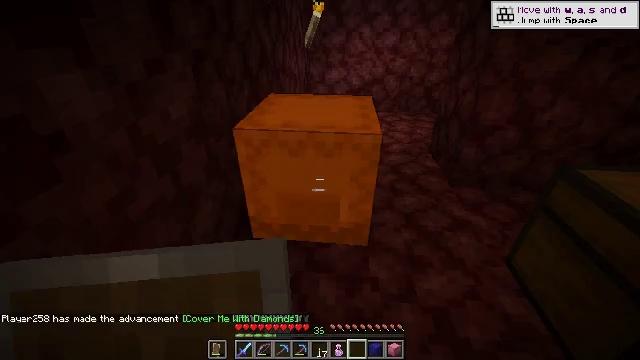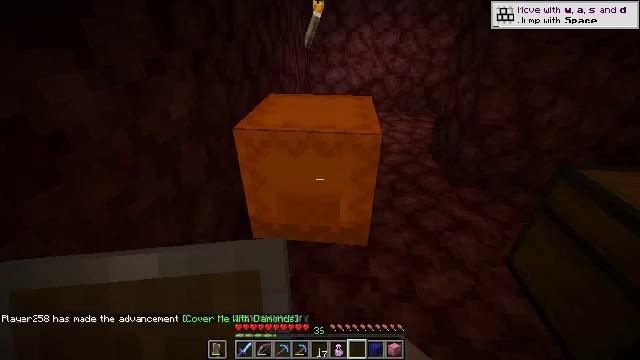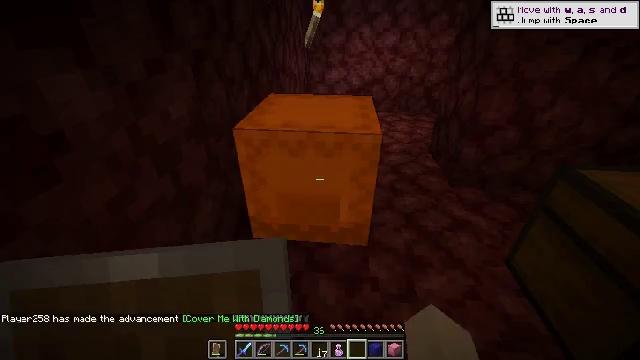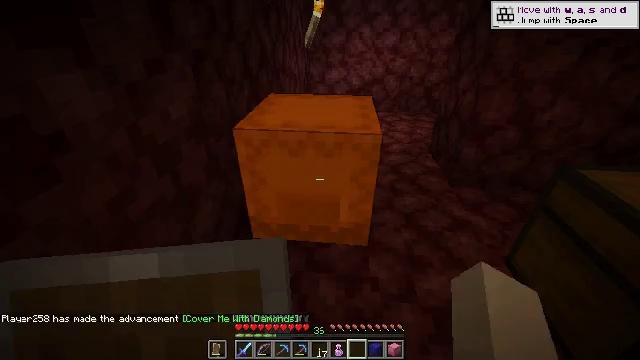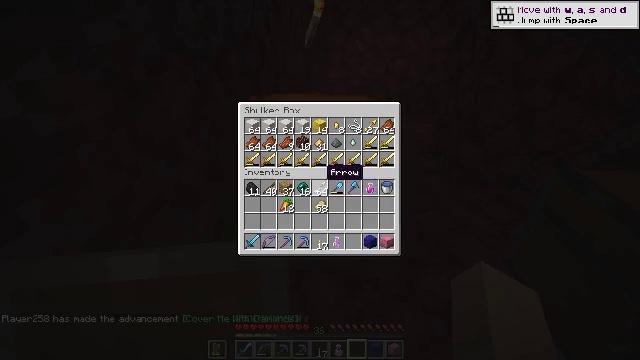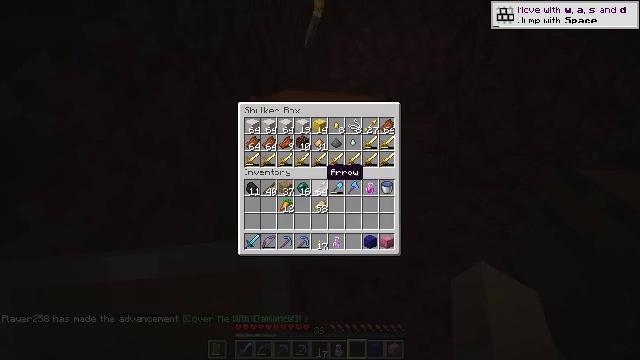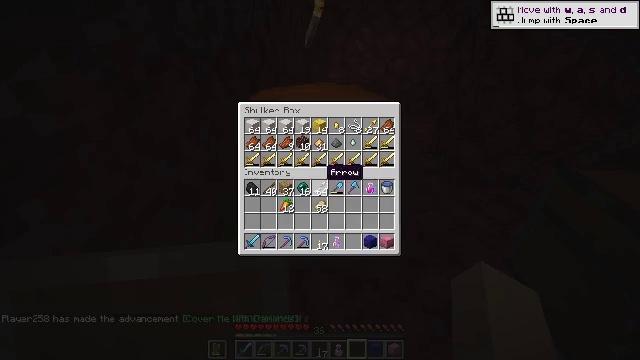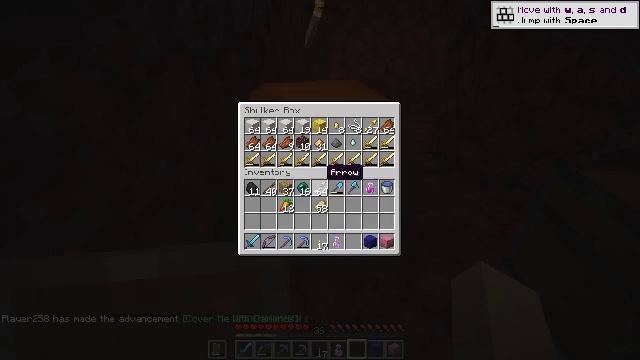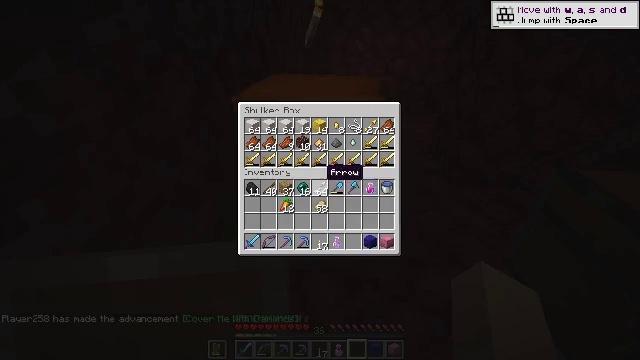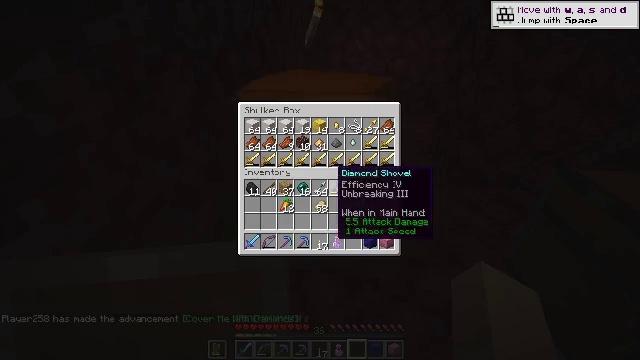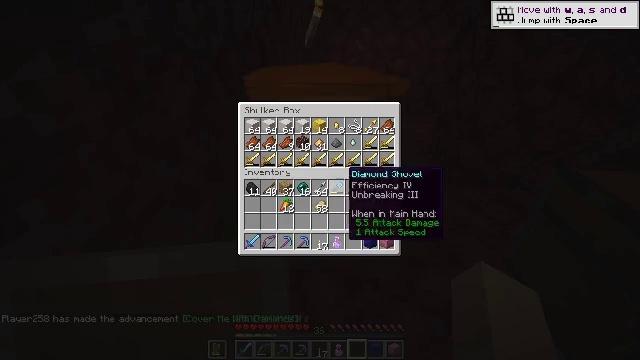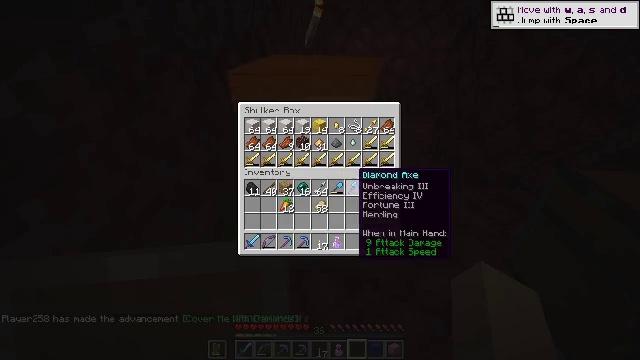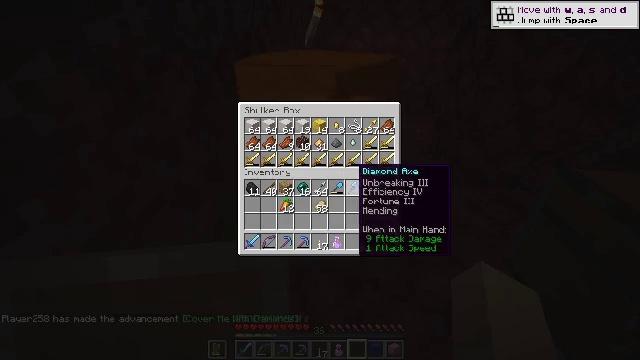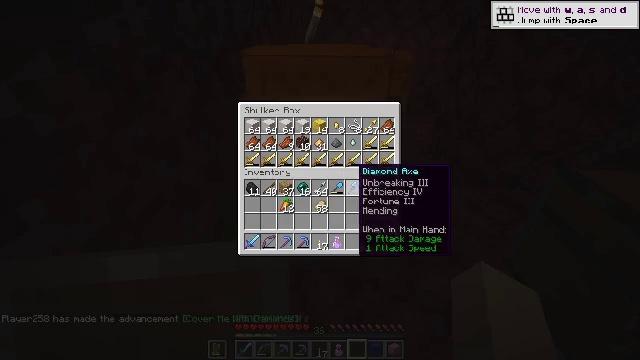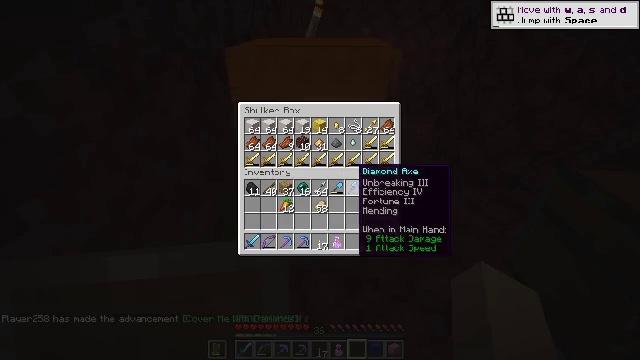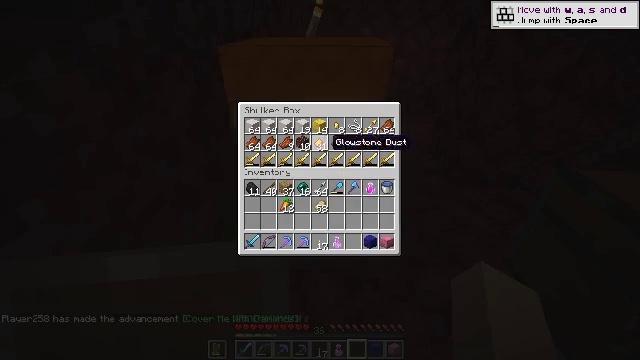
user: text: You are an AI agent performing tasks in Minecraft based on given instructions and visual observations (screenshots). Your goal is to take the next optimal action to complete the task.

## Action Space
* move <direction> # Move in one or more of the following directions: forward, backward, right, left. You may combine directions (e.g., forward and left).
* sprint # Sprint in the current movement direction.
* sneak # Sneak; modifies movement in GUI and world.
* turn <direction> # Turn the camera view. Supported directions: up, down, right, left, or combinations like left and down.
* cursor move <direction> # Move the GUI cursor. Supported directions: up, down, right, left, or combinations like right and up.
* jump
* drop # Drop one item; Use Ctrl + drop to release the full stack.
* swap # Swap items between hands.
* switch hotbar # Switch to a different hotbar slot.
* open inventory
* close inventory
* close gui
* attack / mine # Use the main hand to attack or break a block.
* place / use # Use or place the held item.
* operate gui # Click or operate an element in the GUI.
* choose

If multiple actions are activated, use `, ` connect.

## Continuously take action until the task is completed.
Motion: motion action
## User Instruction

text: Mine the orange shulker box.
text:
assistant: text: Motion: no_op
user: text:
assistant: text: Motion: no_op
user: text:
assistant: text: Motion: no_op
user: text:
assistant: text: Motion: open gui
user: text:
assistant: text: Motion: no_op
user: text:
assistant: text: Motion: no_op
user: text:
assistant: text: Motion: no_op
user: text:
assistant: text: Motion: no_op
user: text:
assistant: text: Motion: cursor move right
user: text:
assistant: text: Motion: cursor move right
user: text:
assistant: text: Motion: cursor move right
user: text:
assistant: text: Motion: no_op
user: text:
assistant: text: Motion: no_op
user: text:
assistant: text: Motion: no_op
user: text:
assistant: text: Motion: cursor move left and up
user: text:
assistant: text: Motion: cursor move left and up
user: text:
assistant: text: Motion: no_op
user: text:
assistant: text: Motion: no_op
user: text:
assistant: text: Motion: no_op
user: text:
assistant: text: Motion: close gui
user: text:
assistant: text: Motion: no_op
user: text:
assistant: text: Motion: no_op
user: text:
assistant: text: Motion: switch to hotbar 3
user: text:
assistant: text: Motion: switch to hotbar 3
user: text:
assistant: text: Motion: no_op
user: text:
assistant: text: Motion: no_op
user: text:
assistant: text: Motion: attack / mine
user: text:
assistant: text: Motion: attack / mine
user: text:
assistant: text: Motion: attack / mine
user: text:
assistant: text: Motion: attack / mine